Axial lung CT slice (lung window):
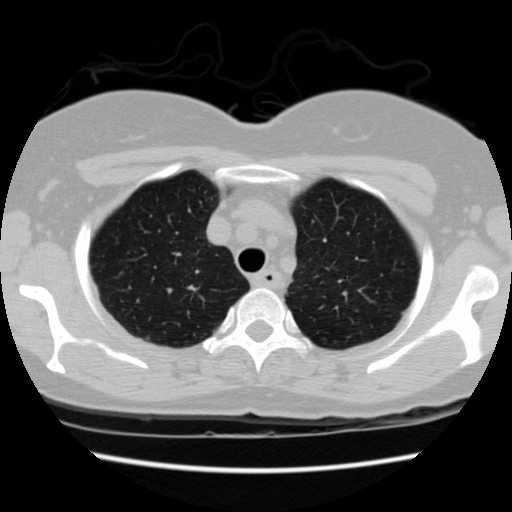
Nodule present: yes
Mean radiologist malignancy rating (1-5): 2